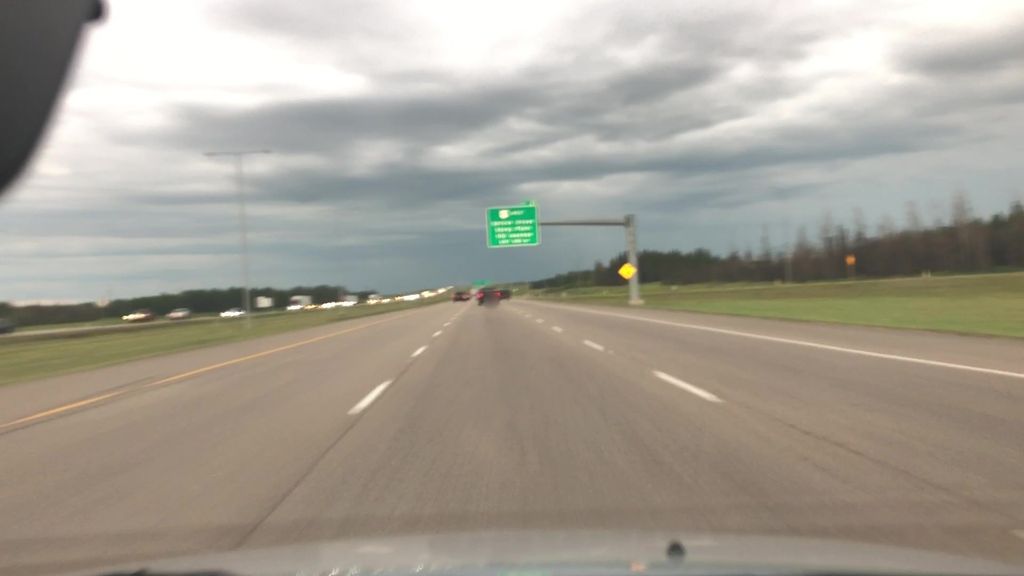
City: edmonton